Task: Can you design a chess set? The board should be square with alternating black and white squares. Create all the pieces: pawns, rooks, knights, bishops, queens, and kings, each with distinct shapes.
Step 3388:
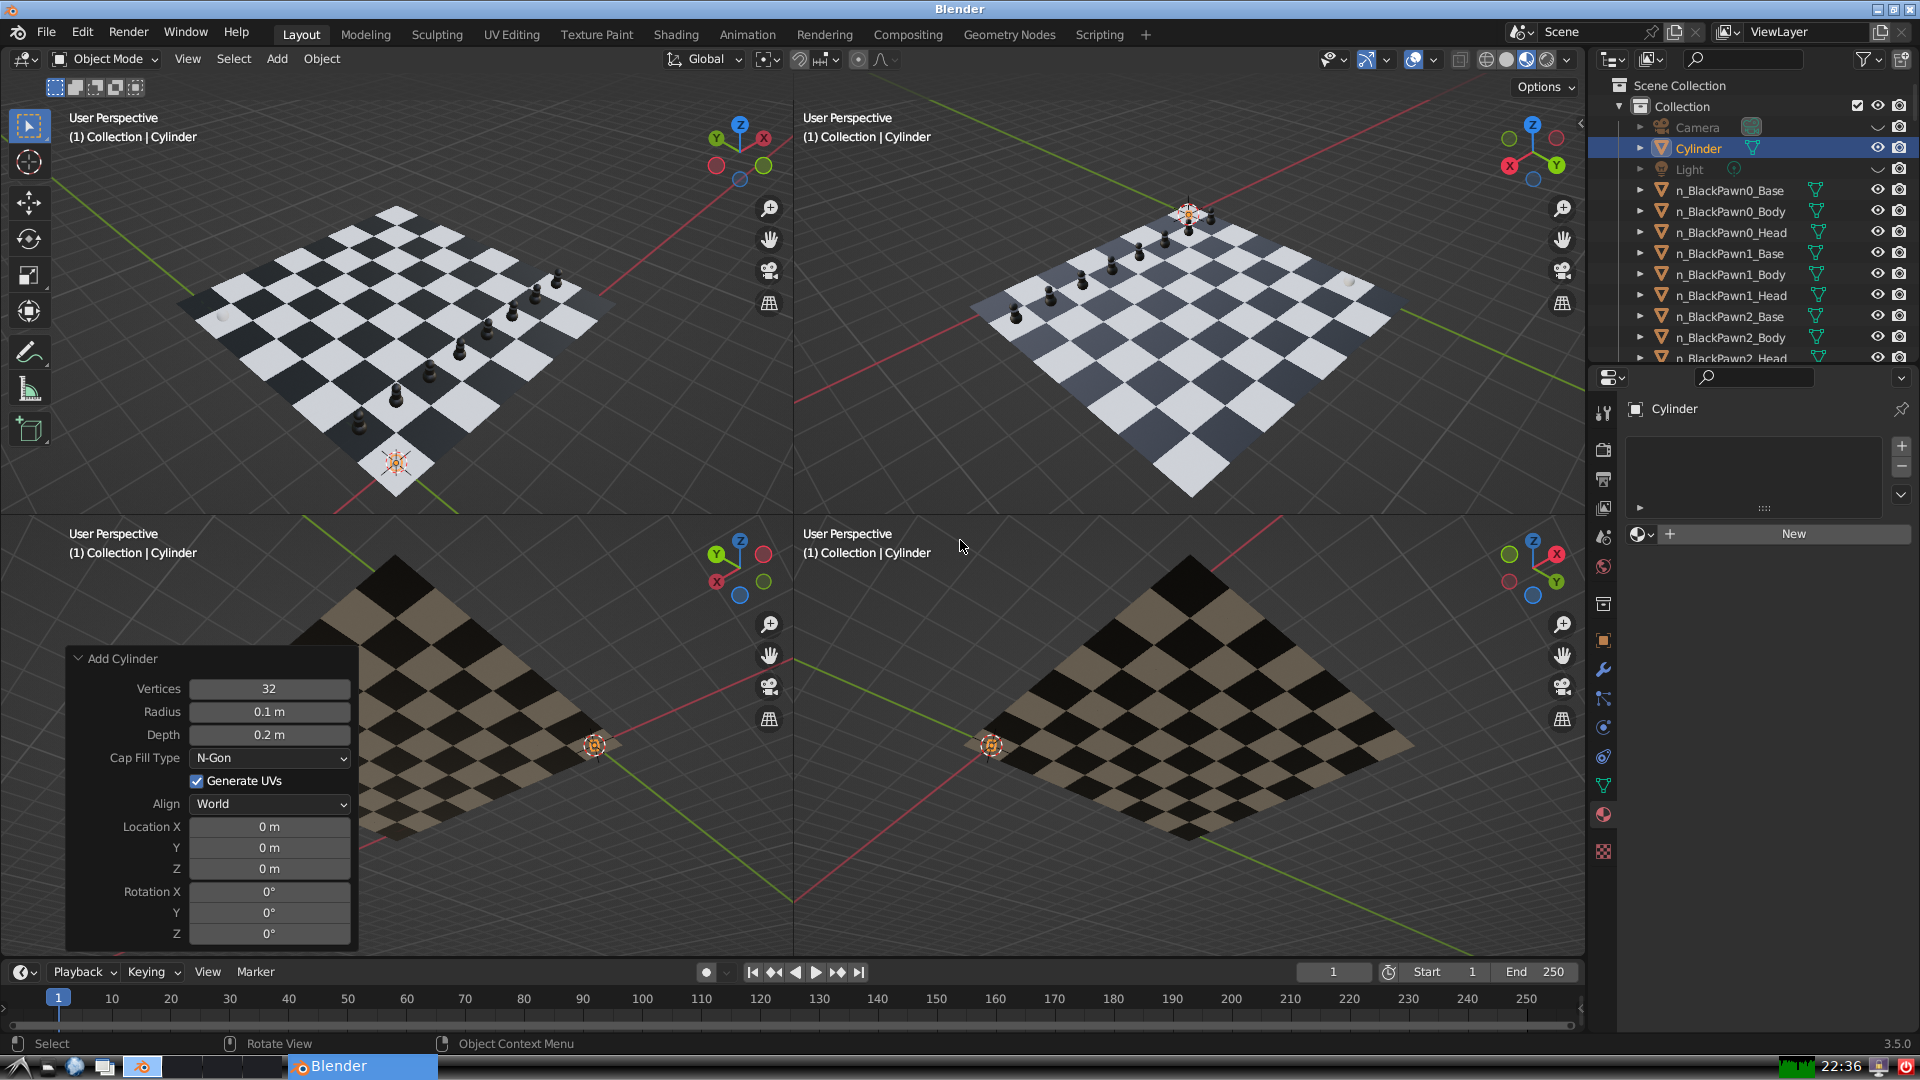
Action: {"key_press": ['Ctrl, Home']}